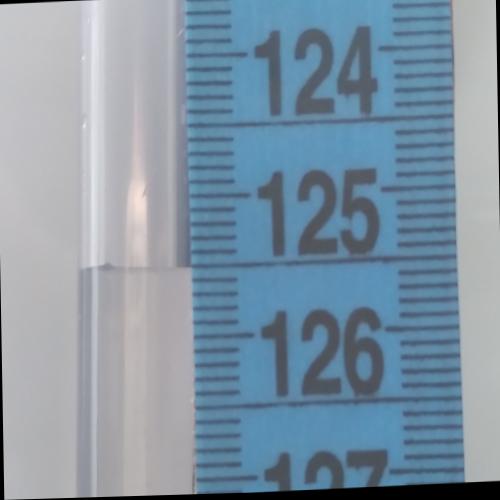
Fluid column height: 125.5 cm